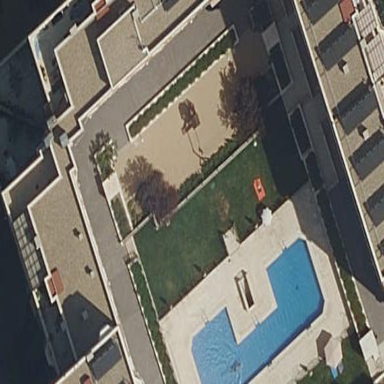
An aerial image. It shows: Swimming pool located in leisure land.